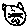
Label: cat